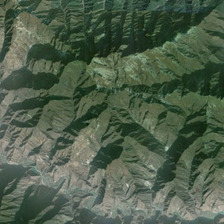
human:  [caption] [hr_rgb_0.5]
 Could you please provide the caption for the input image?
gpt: there is a road along a river winding in the valley .

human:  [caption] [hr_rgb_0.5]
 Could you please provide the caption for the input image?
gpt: there is a road along a river winding in the valley .

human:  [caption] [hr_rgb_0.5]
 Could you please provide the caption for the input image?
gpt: there si a bald vally stretches through thouse green mountains .

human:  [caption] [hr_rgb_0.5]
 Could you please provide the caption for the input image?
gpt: there is a road along a river winding in the valley .

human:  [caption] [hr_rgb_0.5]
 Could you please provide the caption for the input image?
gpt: it is a piece of irregular green mountains .